Interaction volume radius: 5 \u00c5
Interaction volume height: 10 \u00c5
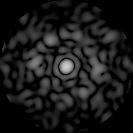
Disorder parameter: 0.8557